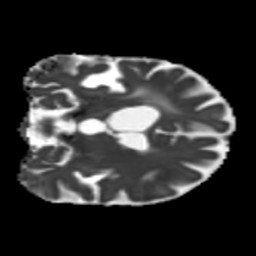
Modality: MD
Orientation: coronal
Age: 63
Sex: female
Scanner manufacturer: siemens
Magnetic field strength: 3 T
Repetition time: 5.25 s
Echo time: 0.08 s